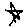
Label: star